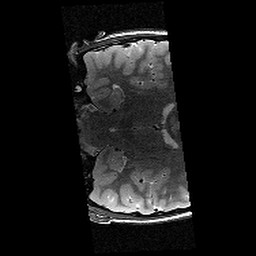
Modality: T2w
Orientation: coronal
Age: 12
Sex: female
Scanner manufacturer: siemens
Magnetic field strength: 3 T
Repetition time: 7.7 s
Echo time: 0.067 s